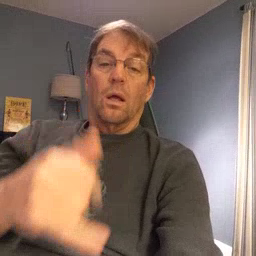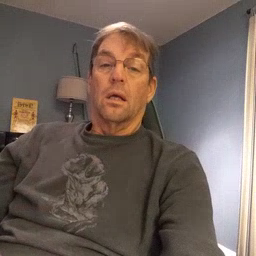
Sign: yellow